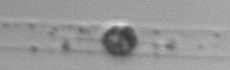
Label: Dactyliosolen_blavyanus